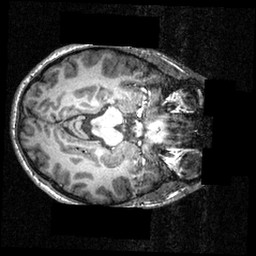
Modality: T1w
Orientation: axial
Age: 21
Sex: male
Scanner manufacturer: siemens
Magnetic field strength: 3.951 T
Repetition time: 1.5 s
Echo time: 0.00335 s